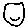
Label: smiley face